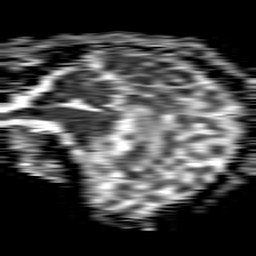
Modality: ADC
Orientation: sagittal
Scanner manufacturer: philips
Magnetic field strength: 1.5 T
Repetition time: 4.6 s
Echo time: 0.08517 s